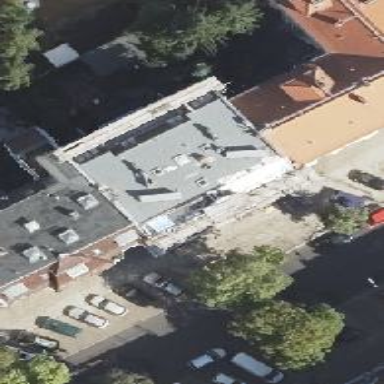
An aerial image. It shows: Beauty shop.